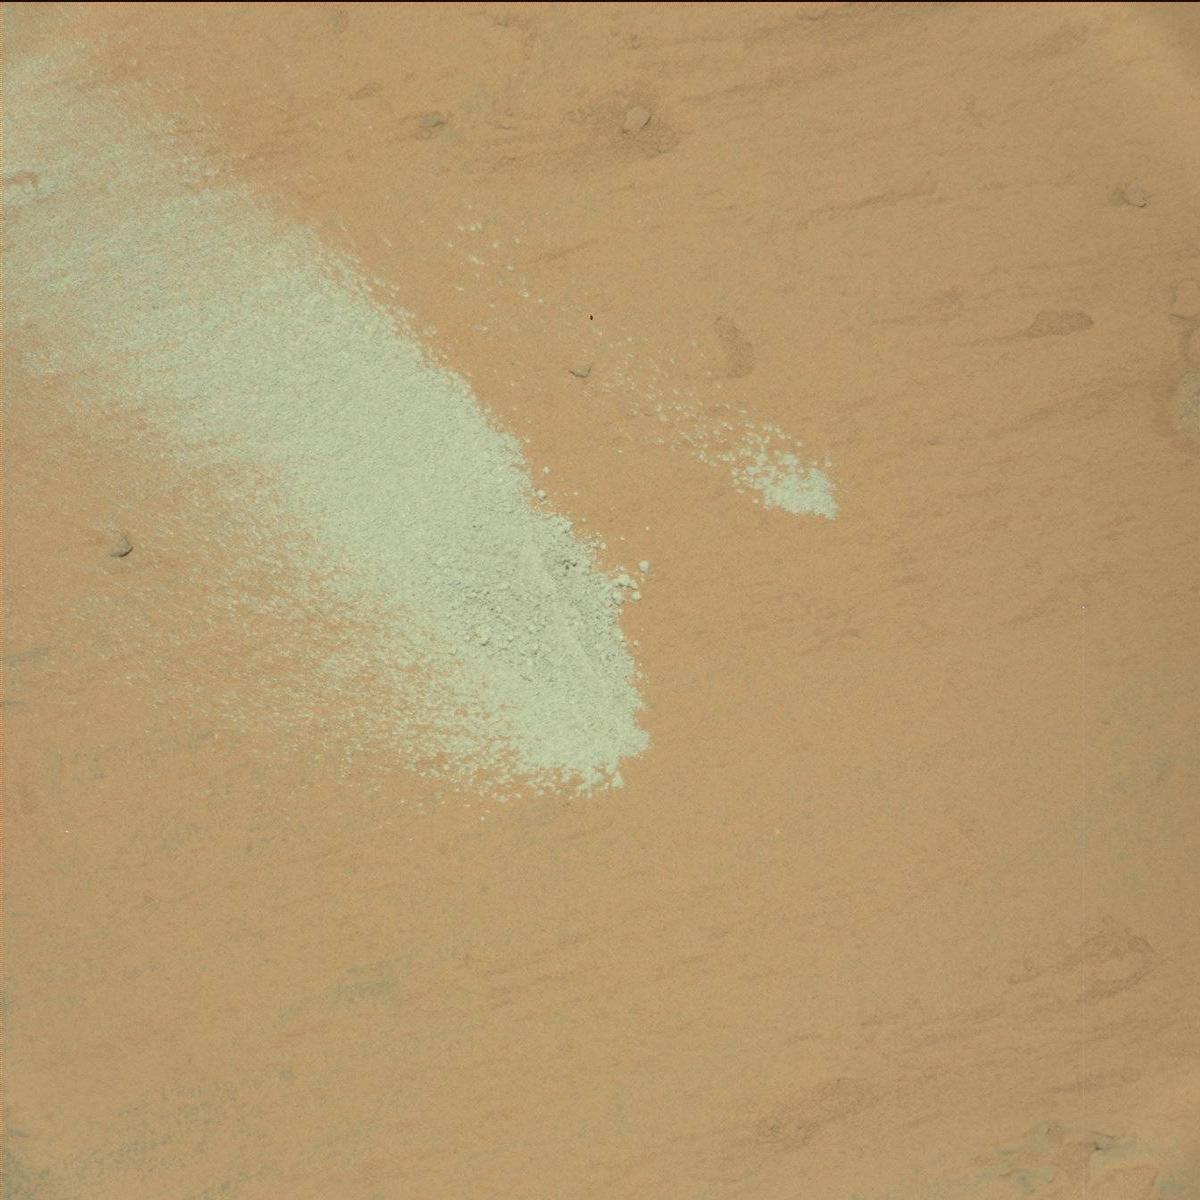
Terrain classes present: Bedrock, Hole, Sand / Soil